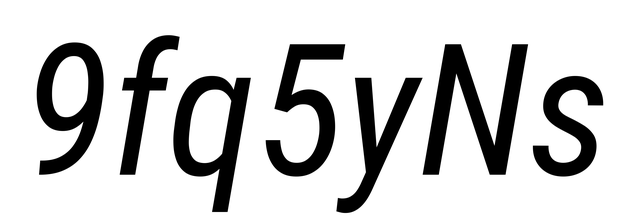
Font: Roboto-Italic_Condensed_Italic